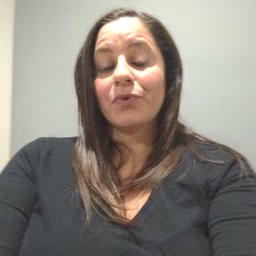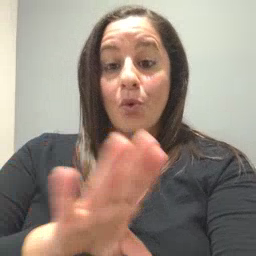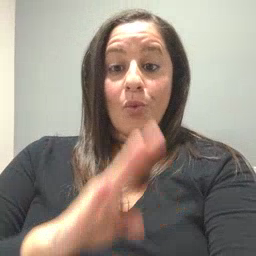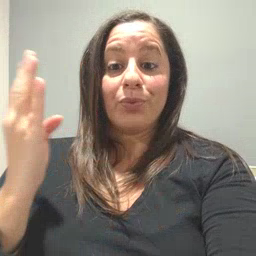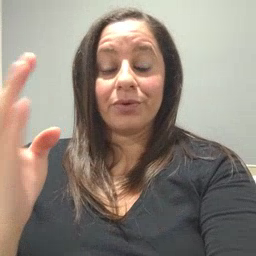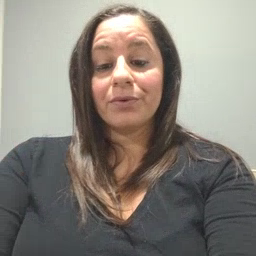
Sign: open